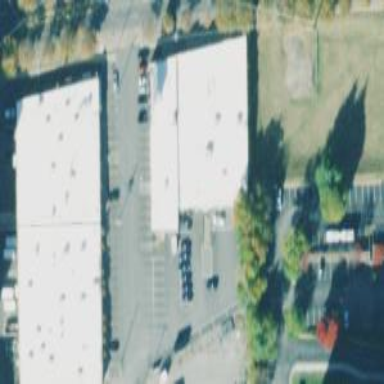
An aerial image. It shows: Commercial building.